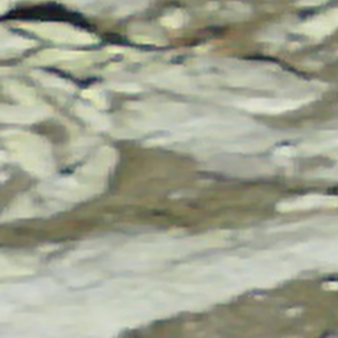
Label: other